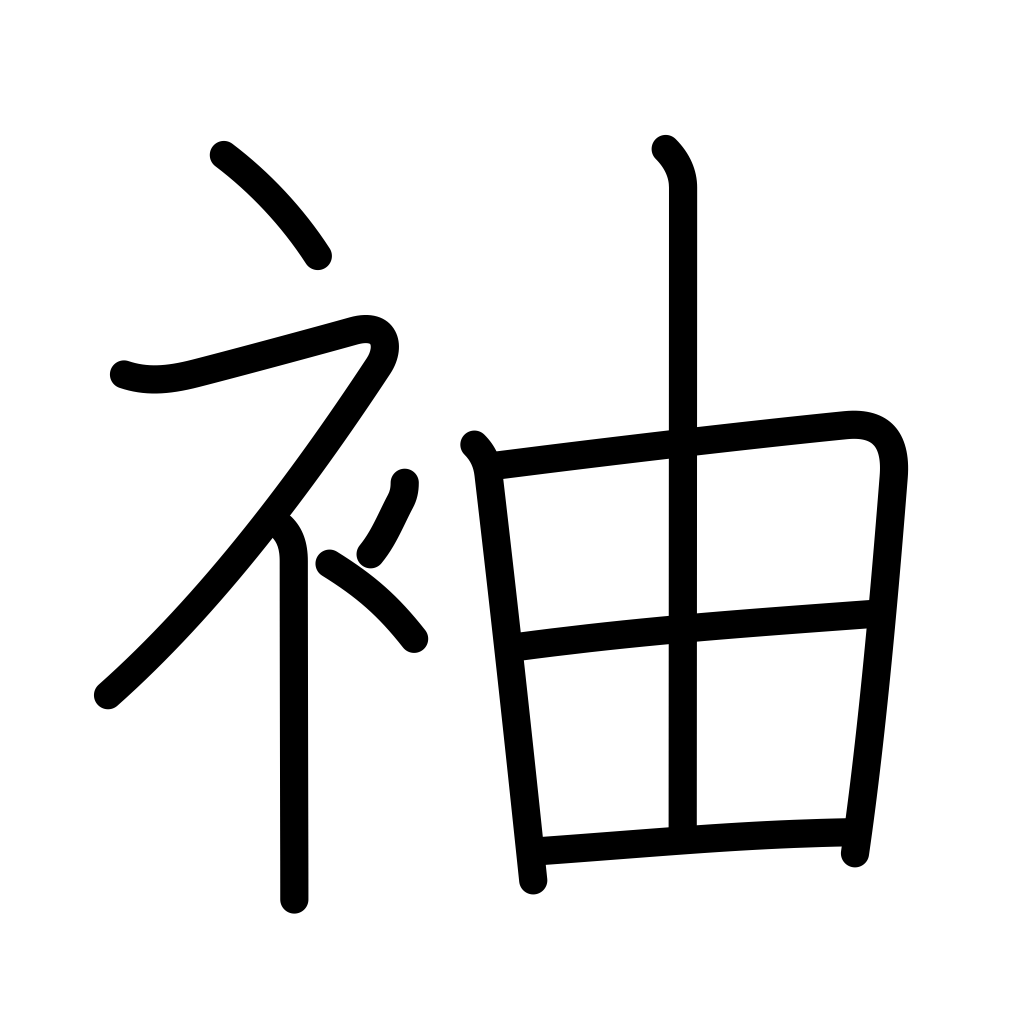
Meaning: sleeve, extension, give cold shoulder